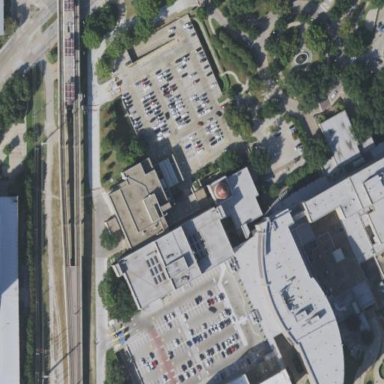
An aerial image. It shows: Hospital building.